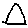
Label: triangle